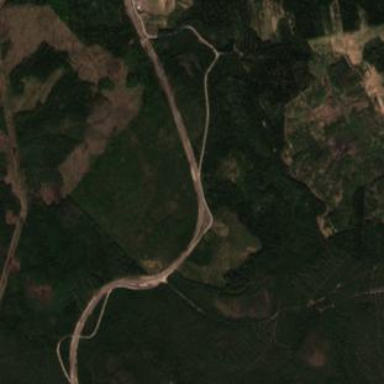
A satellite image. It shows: Scrub area designated for logging.